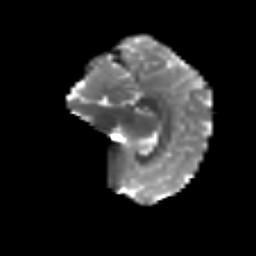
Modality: T2w
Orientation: sagittal
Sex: female
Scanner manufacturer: siemens
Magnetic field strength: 3 T
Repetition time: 5 s
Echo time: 0.071 s